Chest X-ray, PA view. Patient: 32 years old, sex M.
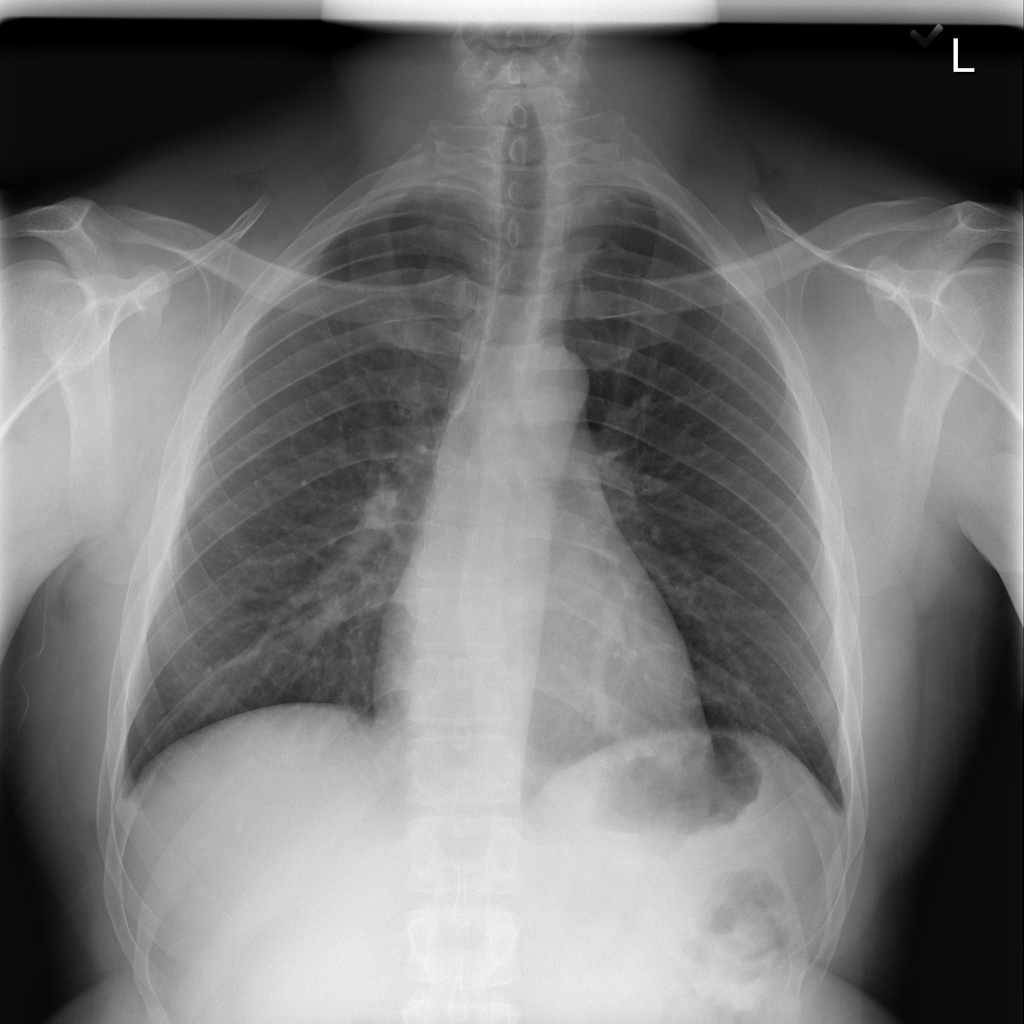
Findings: No Finding